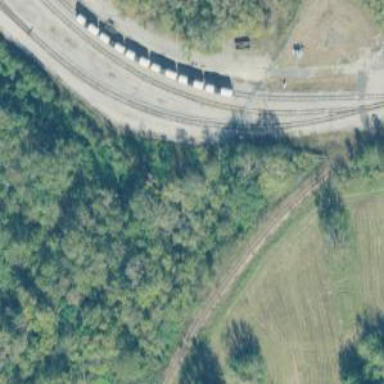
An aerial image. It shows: Disused railway spur.